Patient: sex M, age 32
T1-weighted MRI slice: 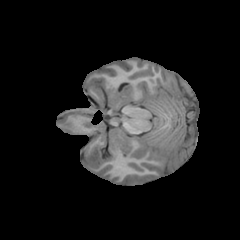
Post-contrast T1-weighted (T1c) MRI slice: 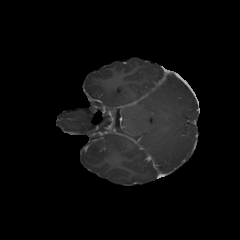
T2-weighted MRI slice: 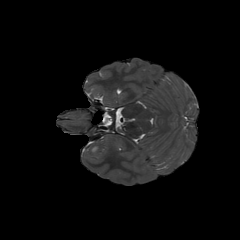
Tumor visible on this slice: yes
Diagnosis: Glioblastoma, IDH-wildtype
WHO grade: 4